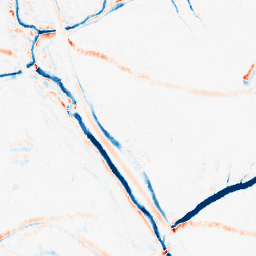
Category: morphological
Decomposition family: morphological_ellipse
Decomposition parameters: operation: average
width: 10
height: 5
Upsampling method: bilinear
Upsampling parameters: scale: 8
Upsampling scale: 8